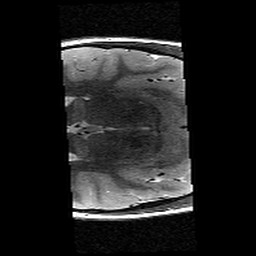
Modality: T2w
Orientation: axial
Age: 12
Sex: female
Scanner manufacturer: siemens
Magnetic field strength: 3 T
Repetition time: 9.23 s
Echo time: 0.067 s